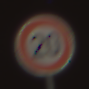
Verkehrszeichen: Geschwindigkeit20
Umgebung: Outdoor, Suburban
Tageszeit: MorningAfternoon
Wetter: Clear
Licht: Natural
Jahreszeit: NotSpecified
Kontrast: HighContrast